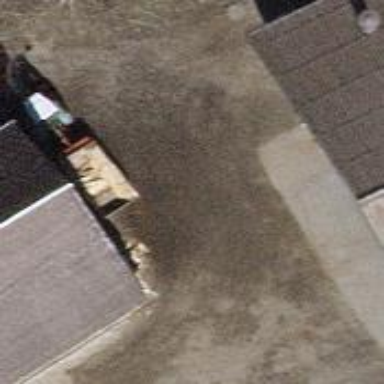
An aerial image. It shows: Alley classified as service road.